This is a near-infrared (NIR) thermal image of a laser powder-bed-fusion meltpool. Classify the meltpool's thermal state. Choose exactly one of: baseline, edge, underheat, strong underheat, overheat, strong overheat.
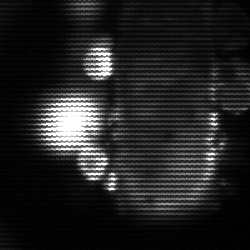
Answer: strong underheat